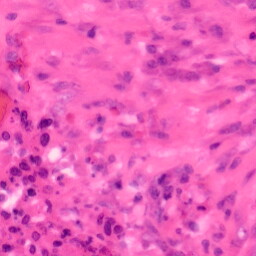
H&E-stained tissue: Colon